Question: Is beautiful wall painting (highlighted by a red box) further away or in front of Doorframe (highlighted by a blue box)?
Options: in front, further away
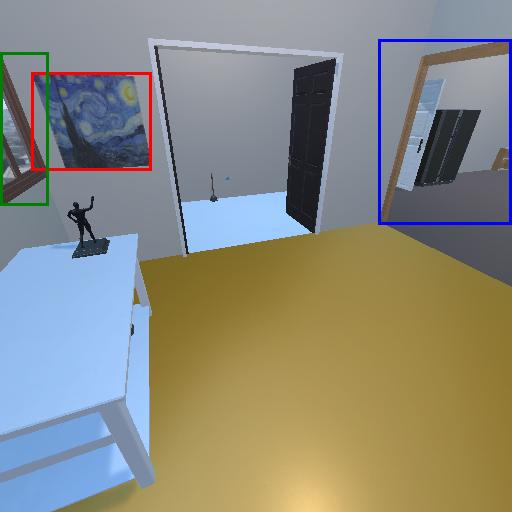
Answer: in front